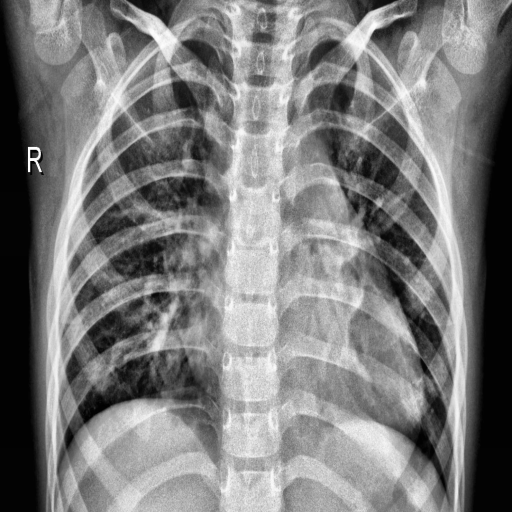
Finding: PNEUMONIA